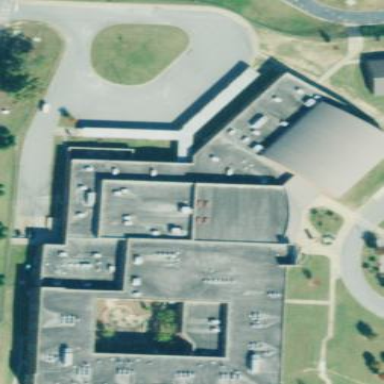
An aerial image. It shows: School building.